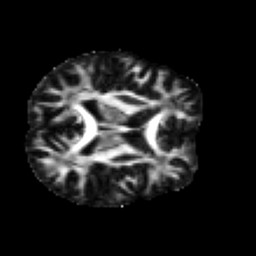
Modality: FA
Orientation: axial
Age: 27
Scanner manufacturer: siemens
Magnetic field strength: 3 T
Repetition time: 2.2 s
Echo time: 0.084 s